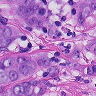
Metastatic tissue present: yes